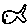
Label: fish